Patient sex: F
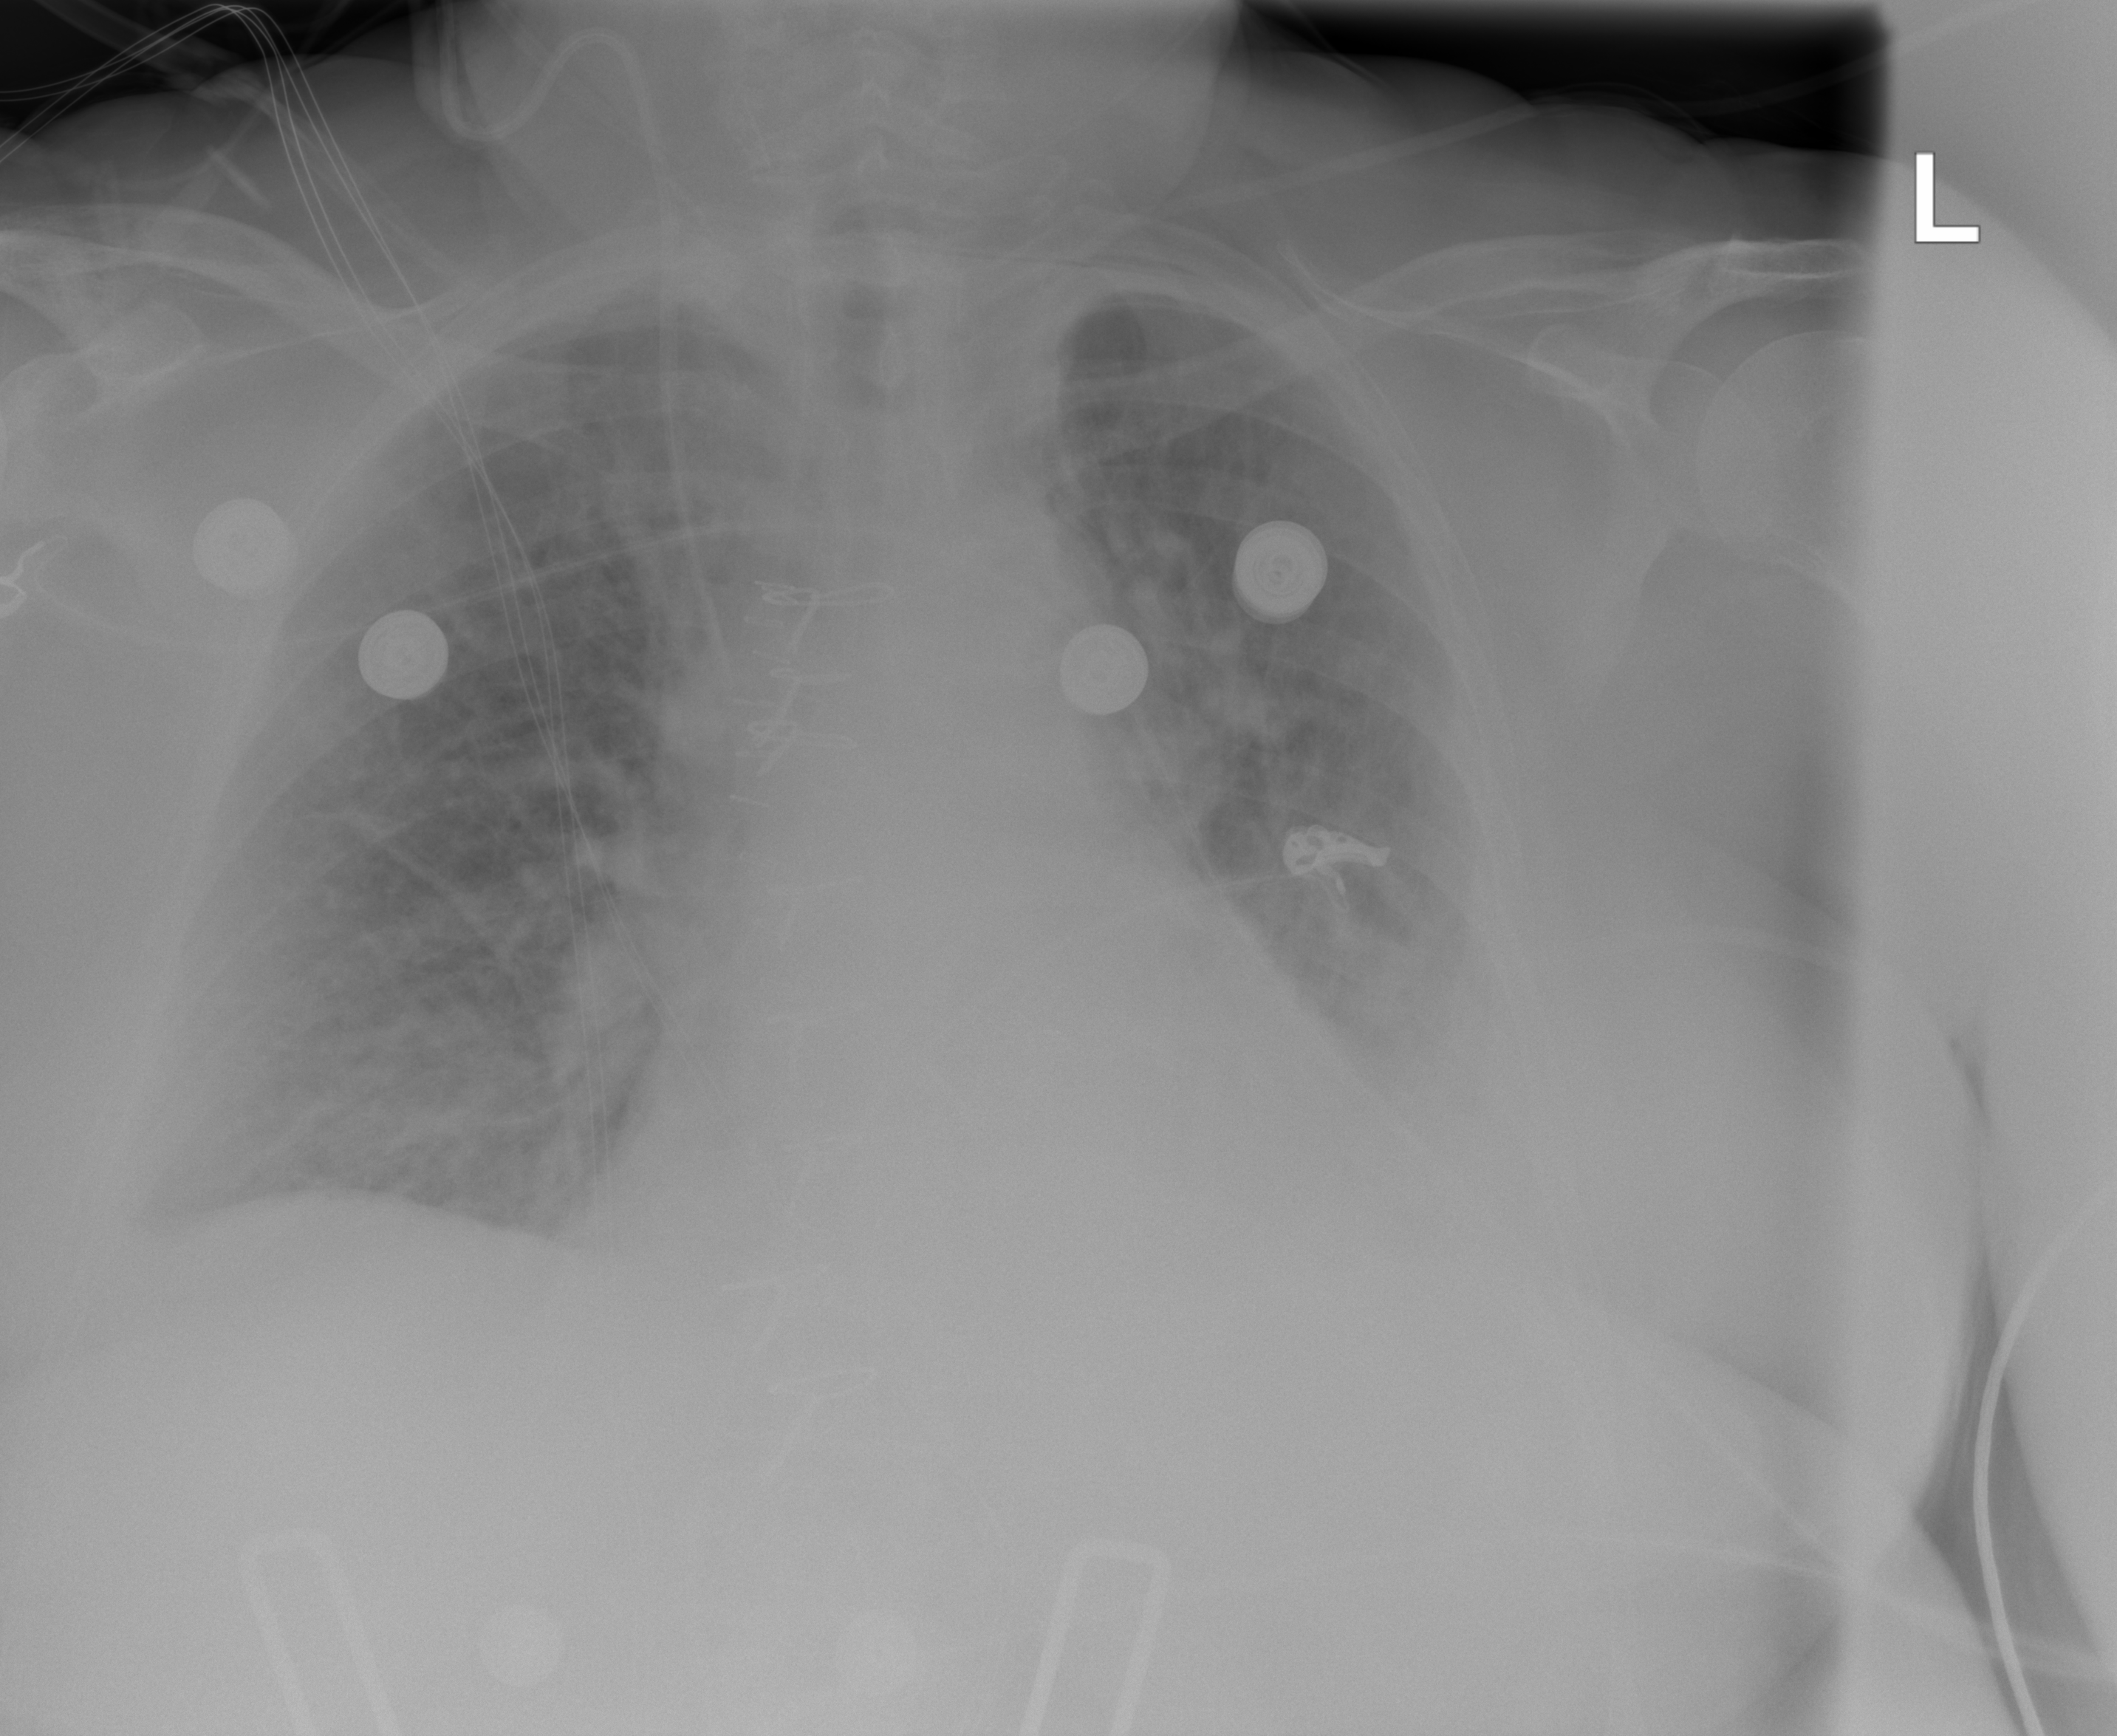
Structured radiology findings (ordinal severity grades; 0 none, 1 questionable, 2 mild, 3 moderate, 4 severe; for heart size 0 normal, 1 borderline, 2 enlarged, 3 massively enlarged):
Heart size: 2
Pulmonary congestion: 3
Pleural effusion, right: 1
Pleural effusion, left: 2
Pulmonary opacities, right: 2
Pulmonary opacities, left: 2
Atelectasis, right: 2
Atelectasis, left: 2